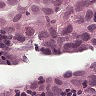
Metastatic tissue present: yes